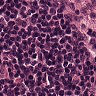
Metastatic tissue present: no